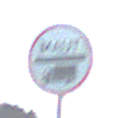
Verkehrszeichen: Mautpflicht
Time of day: SunriseSunset
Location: Outdoor (Nature)
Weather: Clear
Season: Winter
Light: Natural